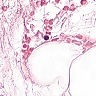
Metastatic tissue present: no